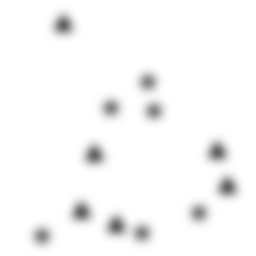
Squares: 0
Triangles: 6
Stars: 6
Total shapes: 12